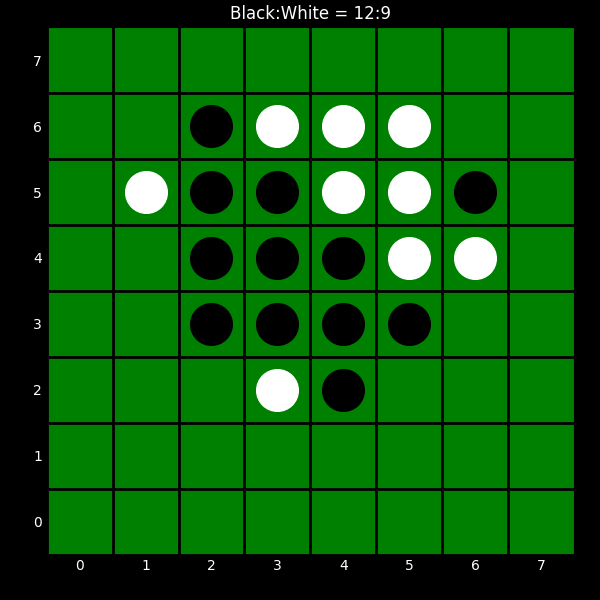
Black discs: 12
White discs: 9